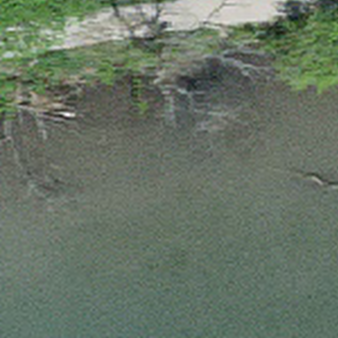
Label: other